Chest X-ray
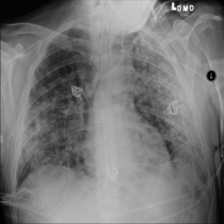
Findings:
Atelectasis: negative
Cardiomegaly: negative
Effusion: negative
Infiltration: negative
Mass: negative
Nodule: positive
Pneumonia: negative
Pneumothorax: negative
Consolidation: negative
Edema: negative
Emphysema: negative
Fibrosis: negative
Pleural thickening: negative
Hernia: negative